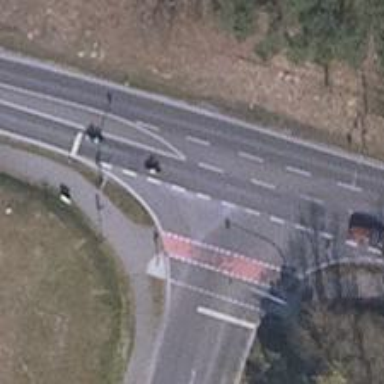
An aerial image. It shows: Asphalt road classified as primary highway.